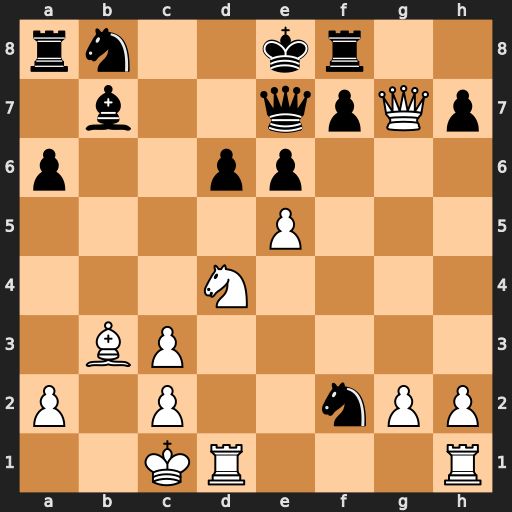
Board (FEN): rn2kr2/1b2qpQp/p2pp3/4P3/3N4/1BP5/P1P2nPP/2KR3R
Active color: w
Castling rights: q
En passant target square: -
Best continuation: exd6 Qxd6 Nxe6 Qa3+ Kb1 fxe6 Qxb7